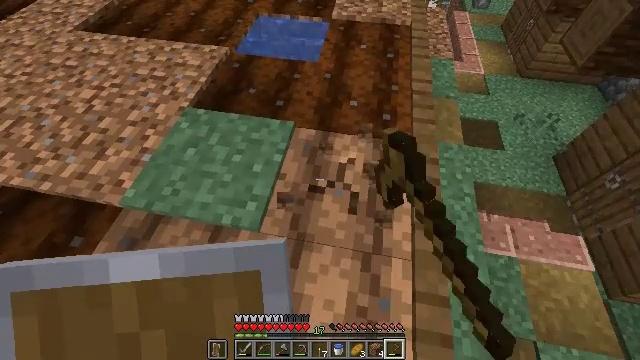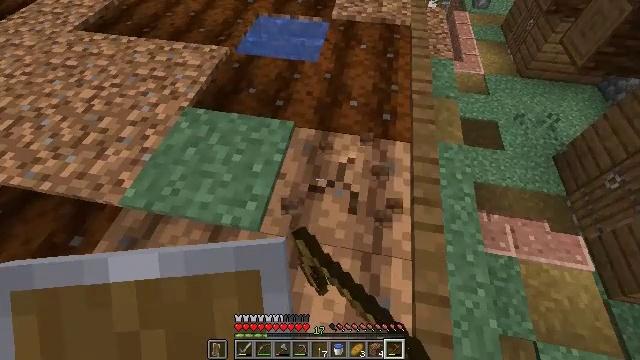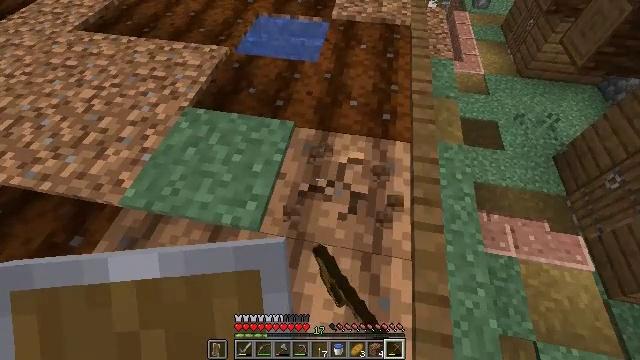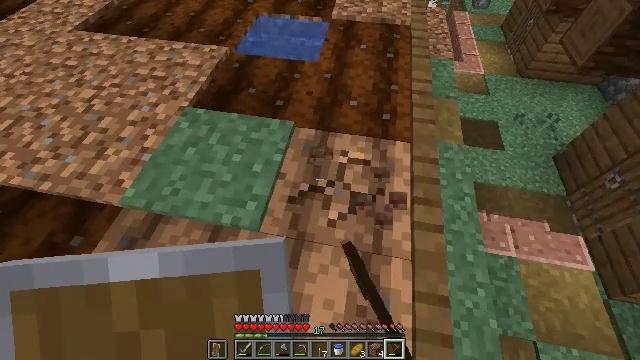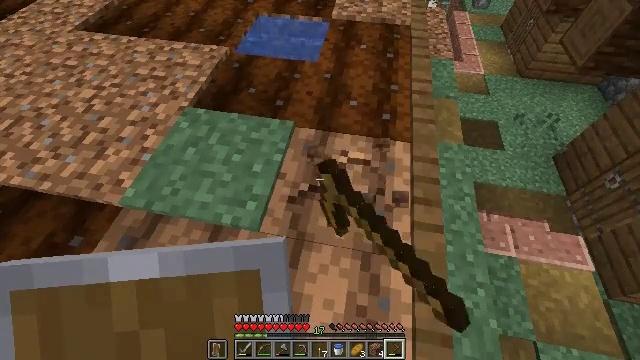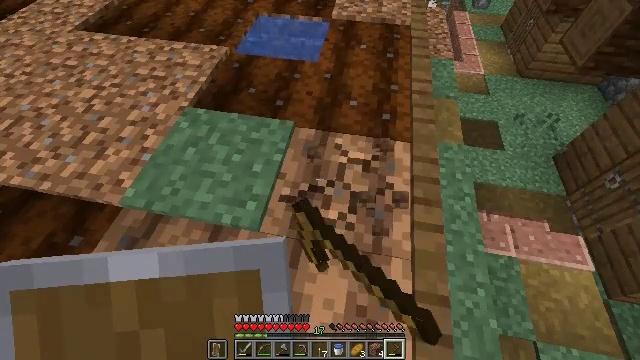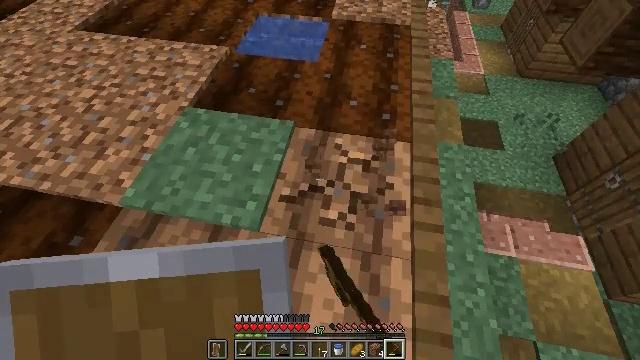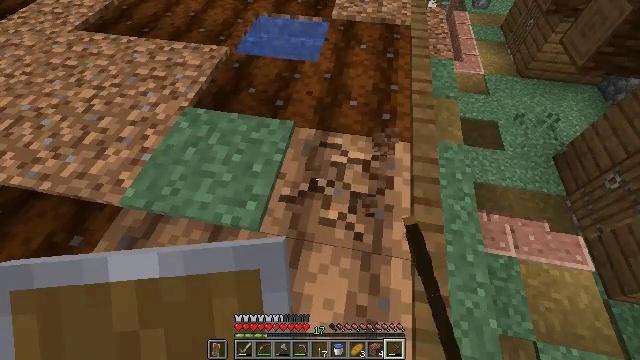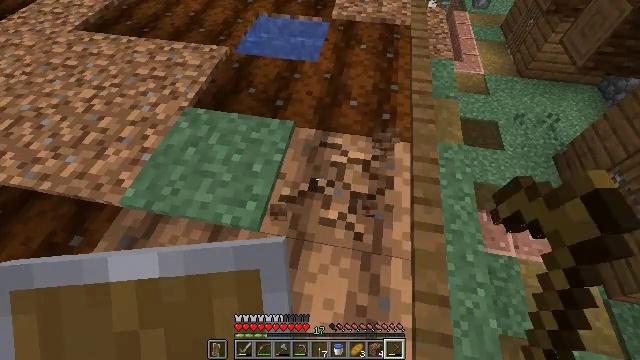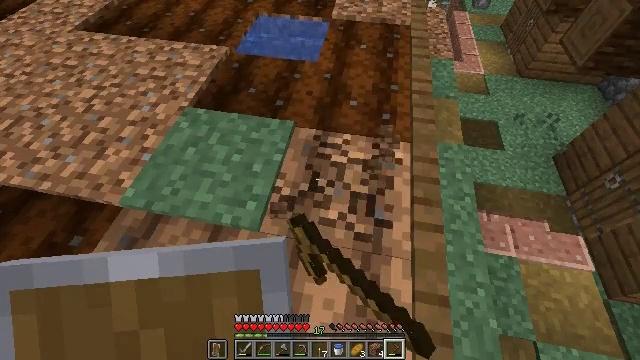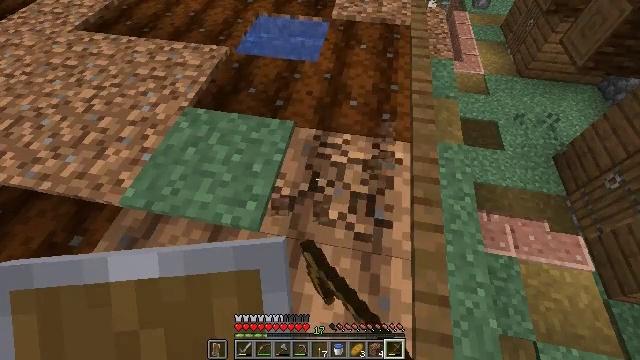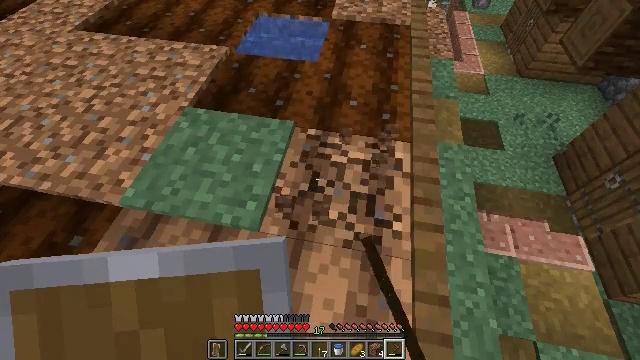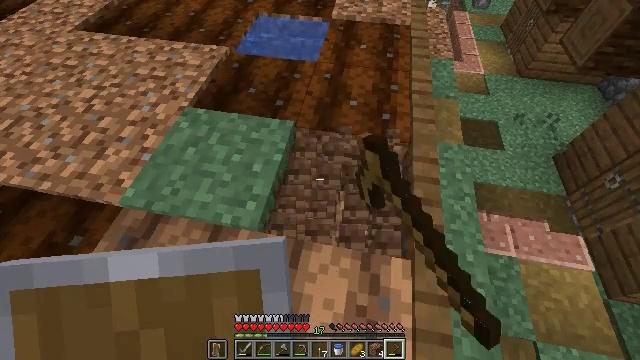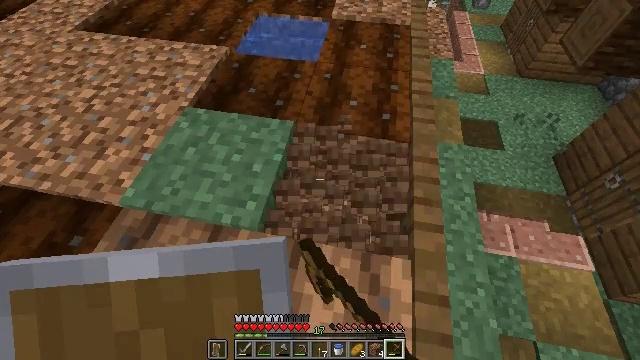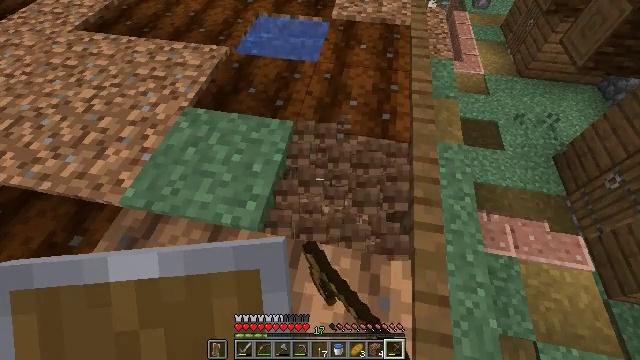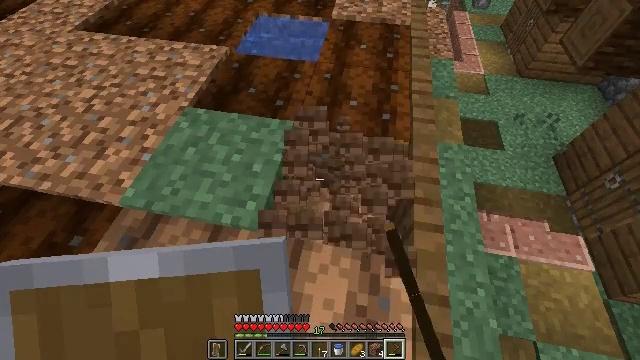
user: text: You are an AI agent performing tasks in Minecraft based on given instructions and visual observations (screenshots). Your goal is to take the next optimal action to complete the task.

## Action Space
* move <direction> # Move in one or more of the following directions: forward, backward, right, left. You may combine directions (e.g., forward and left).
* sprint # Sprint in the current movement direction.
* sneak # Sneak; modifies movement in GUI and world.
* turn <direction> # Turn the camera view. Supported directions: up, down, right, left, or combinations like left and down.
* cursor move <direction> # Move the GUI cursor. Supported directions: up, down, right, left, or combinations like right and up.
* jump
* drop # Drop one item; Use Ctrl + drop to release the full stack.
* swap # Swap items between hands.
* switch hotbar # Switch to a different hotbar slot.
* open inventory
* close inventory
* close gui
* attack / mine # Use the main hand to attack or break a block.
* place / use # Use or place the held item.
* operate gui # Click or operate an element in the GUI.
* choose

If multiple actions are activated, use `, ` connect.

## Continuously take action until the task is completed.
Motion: motion action
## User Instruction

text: Mine the farmland block.
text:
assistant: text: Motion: attack / mine
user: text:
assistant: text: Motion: attack / mine
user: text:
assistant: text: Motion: attack / mine
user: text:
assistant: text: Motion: attack / mine
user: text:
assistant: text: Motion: attack / mine
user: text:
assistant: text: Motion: attack / mine
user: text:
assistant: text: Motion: attack / mine
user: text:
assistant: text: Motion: attack / mine
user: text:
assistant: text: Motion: attack / mine
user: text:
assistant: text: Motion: attack / mine
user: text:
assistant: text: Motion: attack / mine
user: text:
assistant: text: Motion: attack / mine
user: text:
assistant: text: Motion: attack / mine
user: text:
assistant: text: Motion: attack / mine
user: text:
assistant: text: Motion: attack / mine
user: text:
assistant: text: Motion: attack / mine
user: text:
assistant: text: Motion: attack / mine
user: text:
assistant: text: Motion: no_op